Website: apple
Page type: customer-info-address
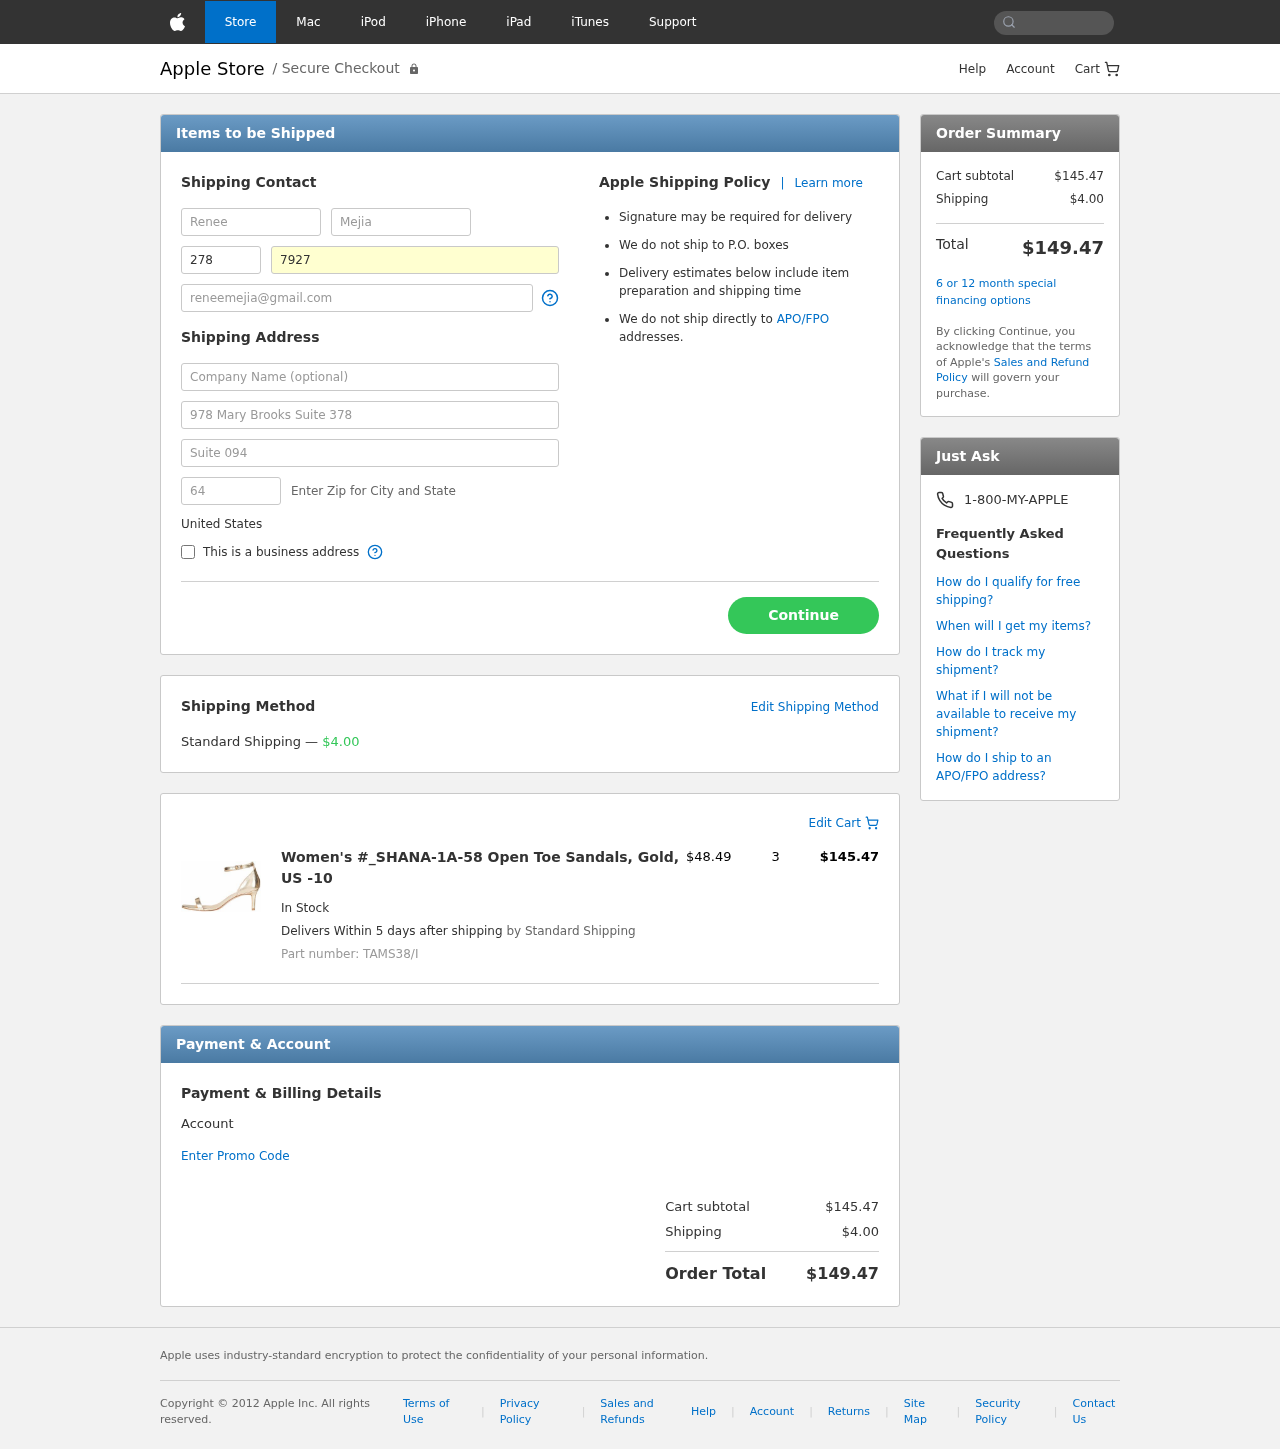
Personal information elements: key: PII_COUNTRY
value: United States
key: PII_FIRSTNAME
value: Renee
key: PII_LASTNAME
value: Mejia
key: PII_PHONE_AREA
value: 278
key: PII_PHONE_LINE
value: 7927
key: PII_EMAIL
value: reneemejia@gmail.com
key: PII_STREET
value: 978 Mary Brooks Suite 378
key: PII_STREET2
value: Suite 094
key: PII_POSTCODE
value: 64190
Product elements: key: PRODUCT1_NAME
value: Women's #_SHANA-1A-58 Open Toe Sandals, Gold, US -10
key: PRODUCT1_PRICE
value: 48.49
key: PRODUCT1_QUANTITY
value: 3
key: PRODUCT1_SKU
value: TAMS38/I
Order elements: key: ORDER_SHIPPING_COST
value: $4.00
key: ORDER_ITEM_TOTAL
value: $145.47
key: ORDER_SUBTOTAL
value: $145.47
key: ORDER_TOTAL
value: $149.47